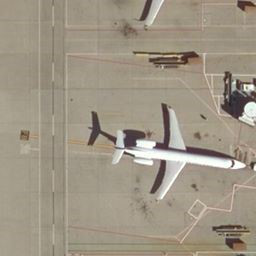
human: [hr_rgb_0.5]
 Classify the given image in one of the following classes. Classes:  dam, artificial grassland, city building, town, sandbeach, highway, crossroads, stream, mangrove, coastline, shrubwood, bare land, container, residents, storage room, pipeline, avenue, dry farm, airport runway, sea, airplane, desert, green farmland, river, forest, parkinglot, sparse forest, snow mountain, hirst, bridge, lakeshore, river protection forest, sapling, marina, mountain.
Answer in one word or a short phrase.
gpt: airplane